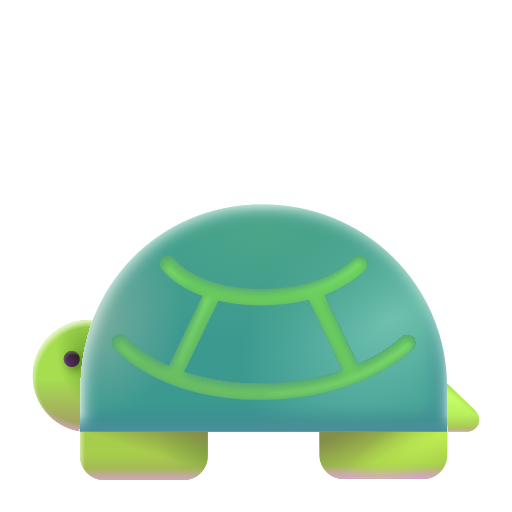
turtle color